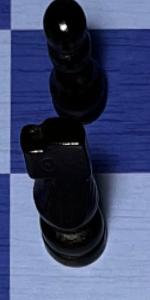
Label: Knight_Black